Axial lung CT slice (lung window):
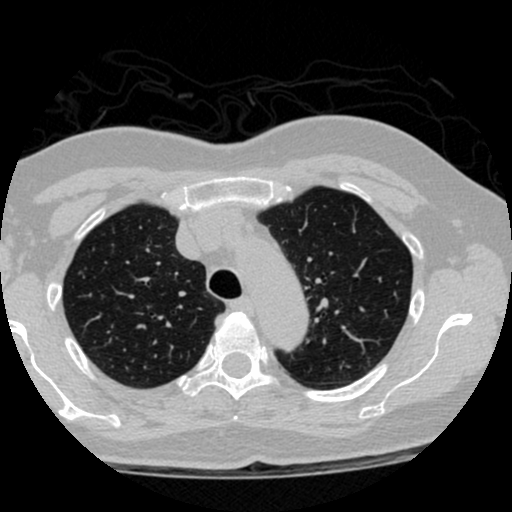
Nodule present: no